Question: I am trying to make a C#/.NET obfuscator using Mono.Cecil.
I wrote a basic test of renaming methods, and it seems to work fine.
I decompiled my obfuscated output using JetBrains dotPeek to see the effects of my obfuscator. In the list of methods to the left of the interface, the methods are listed by their obfuscated names. However, if I double-click on the class to show the full decompiled code, the original method names are shown.
Is there some sort of metadata that is added that I am able to remove to prevent this from happening?
Here is the relevant code from my obfuscator:
'''
public Program()
{
AssemblyDefinition ass = AssemblyDefinition.ReadAssembly(@"C:\Users\Derp\Desktop\CecilTestApp.exe");
foreach (ModuleDefinition def in ass.Modules)
{
foreach (TypeDefinition d in def.Types)
{
foreach (MethodDefinition m in d.Methods)
{
if (!m.IsConstructor && !m.IsRuntimeSpecialName && m.Name != "Main")
{
string oldNm = m.Name;
string newNm = GetNewName();
m.Name = newNm;
Console.WriteLine("Rename Method '{0}'->'{1}'", oldNm, newNm);
}
}
foreach (FieldDefinition f in d.Fields)
{
string oldNm = f.Name;
string newNm = GetNewName();
f.Name = newNm;
Console.WriteLine("Rename Field '{0}'->'{1}'", oldNm, newNm);
}
}
}
ass.Write(@"C:\Users\Derp\Desktop\CecilTestApp-Obf.exe");
Console.ReadKey();
}
'''
'GetNewName()' simply returns a random 'string' that hasn't already been used as a method/field name.
Here is a screenshot of the behavior I am getting with dotPeek:

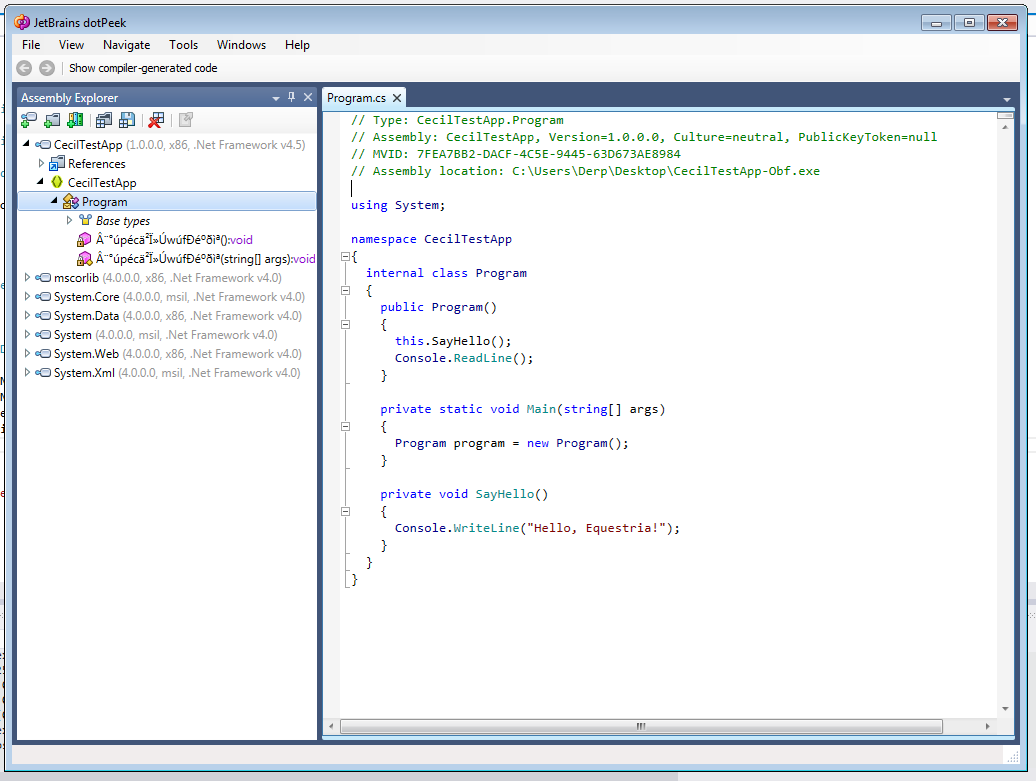
Answer: It turns out that DotPeek was somehow/somewhere caching the results from when I was decompiling the unobfuscated version of the same program. Decompiling it on another machine worked perfectly fine.
I believe it was caching by the assembly name, as changing the assembly name in the obfuscated version also made the decompiler show the obfuscated code.